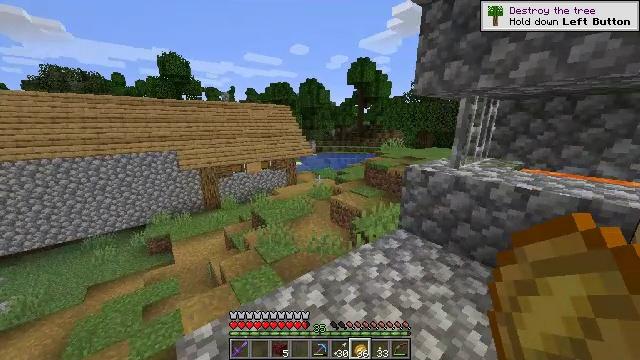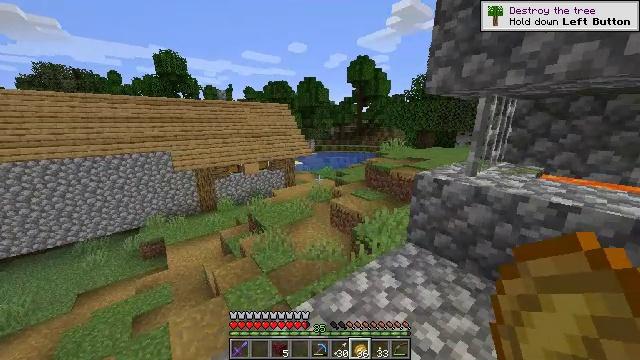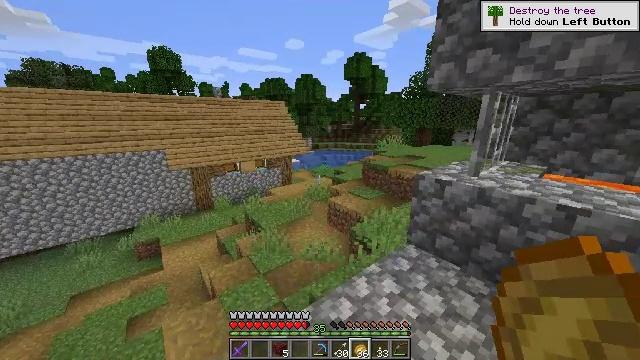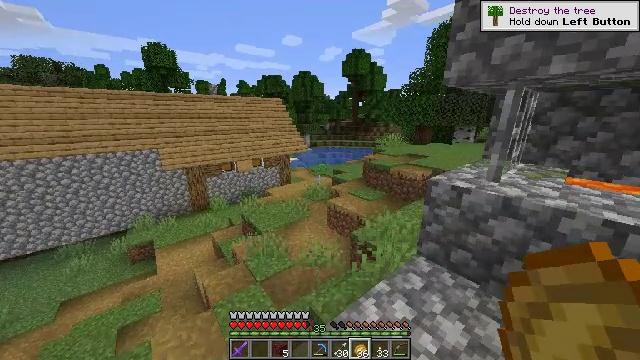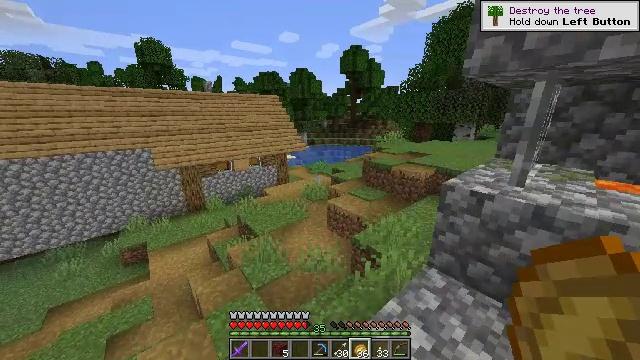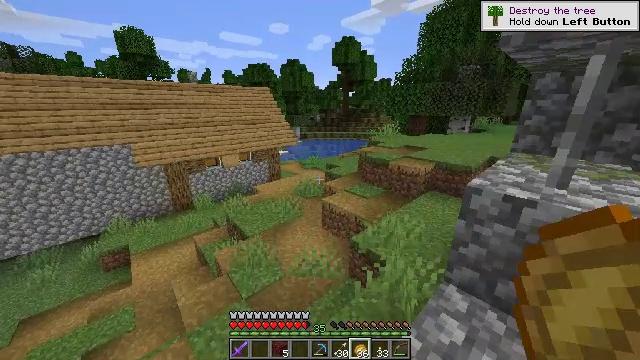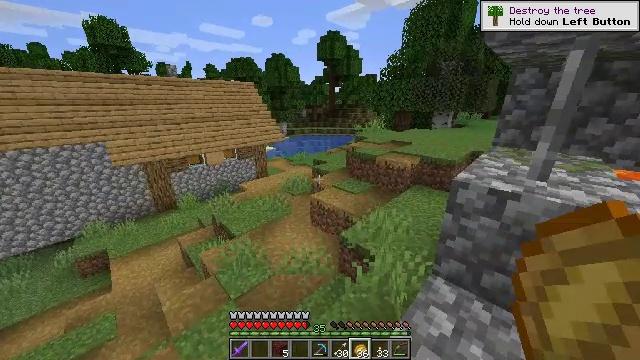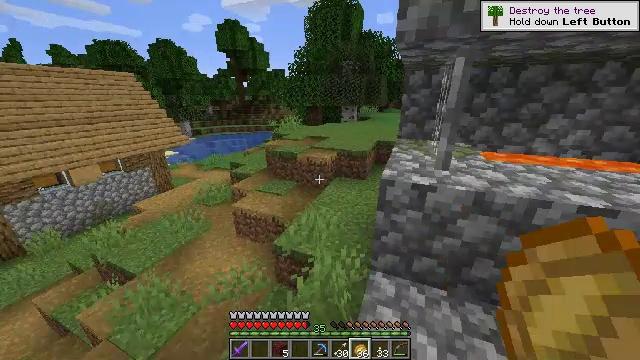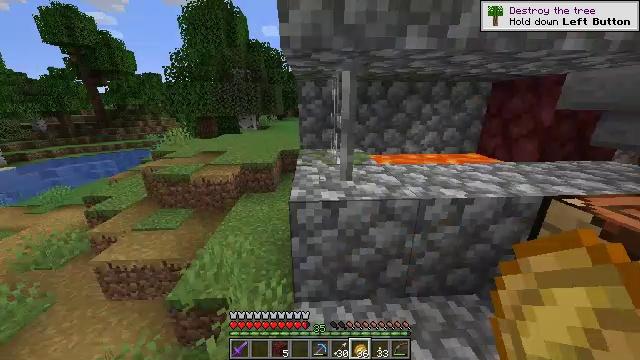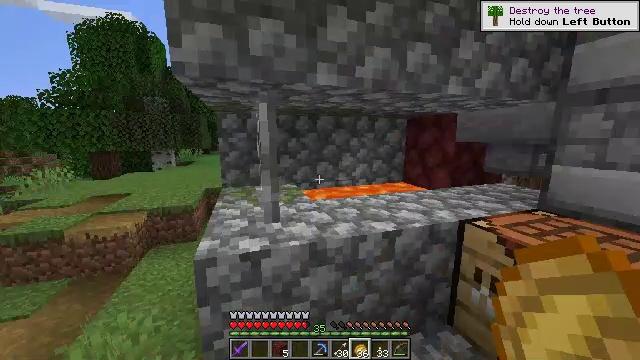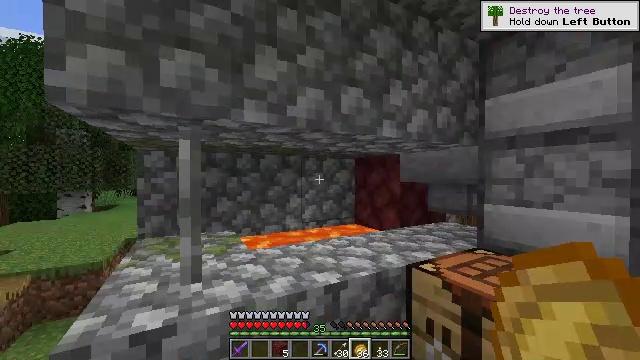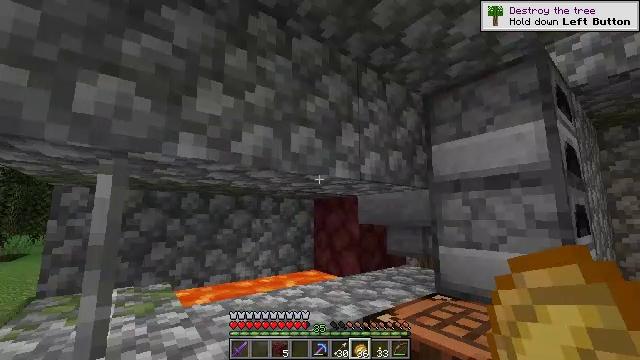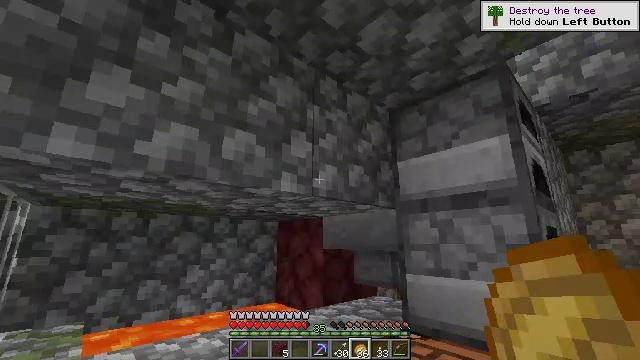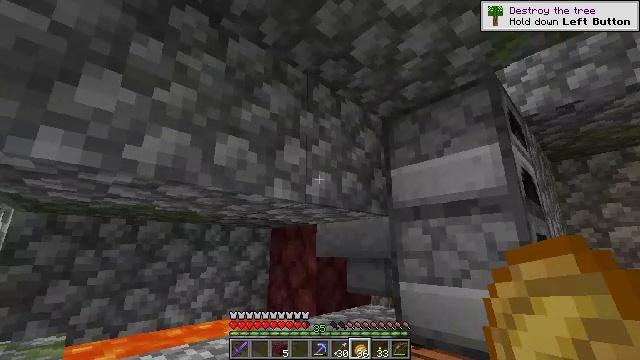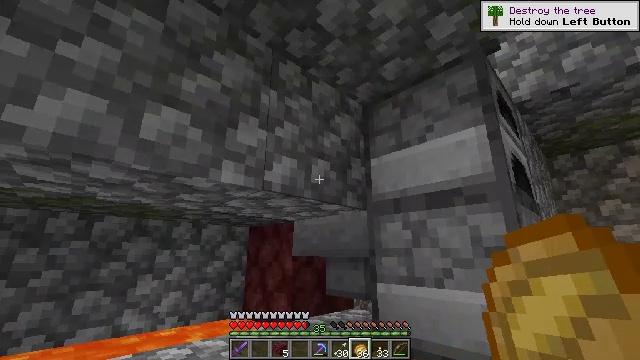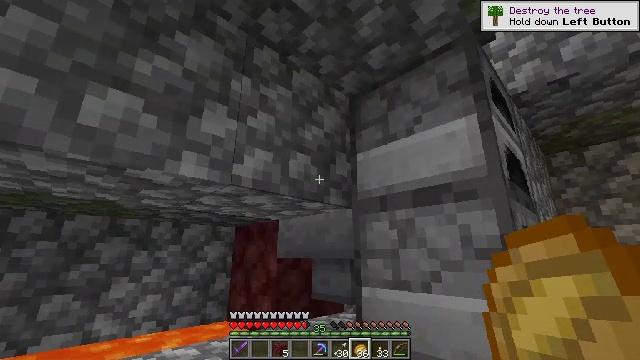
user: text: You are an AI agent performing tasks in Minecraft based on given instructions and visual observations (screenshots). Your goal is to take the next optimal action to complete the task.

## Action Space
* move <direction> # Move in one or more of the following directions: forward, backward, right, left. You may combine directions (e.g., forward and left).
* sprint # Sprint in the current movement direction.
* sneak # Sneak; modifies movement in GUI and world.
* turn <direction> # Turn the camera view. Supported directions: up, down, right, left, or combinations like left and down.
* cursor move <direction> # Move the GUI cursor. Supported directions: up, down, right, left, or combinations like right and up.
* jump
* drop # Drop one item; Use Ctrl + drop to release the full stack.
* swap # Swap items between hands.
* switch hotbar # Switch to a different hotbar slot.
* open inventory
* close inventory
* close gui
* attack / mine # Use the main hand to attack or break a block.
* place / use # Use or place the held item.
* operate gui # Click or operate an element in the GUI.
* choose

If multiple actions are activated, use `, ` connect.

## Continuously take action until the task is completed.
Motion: motion action
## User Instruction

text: Create gold nugget from gold ingot.
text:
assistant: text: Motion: move forward
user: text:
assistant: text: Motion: move forward
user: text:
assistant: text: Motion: move forward
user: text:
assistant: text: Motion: move forward
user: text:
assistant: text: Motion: move forward, turn right and down
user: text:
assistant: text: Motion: move forward, turn right and down
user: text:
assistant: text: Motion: move forward and move right, turn right and down
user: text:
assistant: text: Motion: move right, turn right and up
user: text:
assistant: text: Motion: move right, turn right and up
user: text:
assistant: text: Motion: move forward and move right, turn right and up
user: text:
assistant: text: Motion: move forward and move right, turn right and up
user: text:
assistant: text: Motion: move forward and move right, turn right and up
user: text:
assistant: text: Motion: move forward and move right, turn right and up
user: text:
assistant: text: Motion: move forward and move right
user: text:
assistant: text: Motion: move forward and move right
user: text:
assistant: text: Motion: move forward and move right
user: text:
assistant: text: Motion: move forward and move right, turn right
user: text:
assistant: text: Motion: move right, turn right
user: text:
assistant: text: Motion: move right, turn right
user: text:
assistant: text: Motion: move back and move right
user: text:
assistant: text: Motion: move back and move right, turn left
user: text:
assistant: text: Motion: move back and move right, turn left
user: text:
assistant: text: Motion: move back and move right, turn left
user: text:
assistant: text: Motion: move right, turn left
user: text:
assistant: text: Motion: turn left
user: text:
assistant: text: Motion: use / place
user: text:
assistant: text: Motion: use / place
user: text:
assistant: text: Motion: use / place
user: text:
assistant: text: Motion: no_op
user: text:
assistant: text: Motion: no_op